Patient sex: F
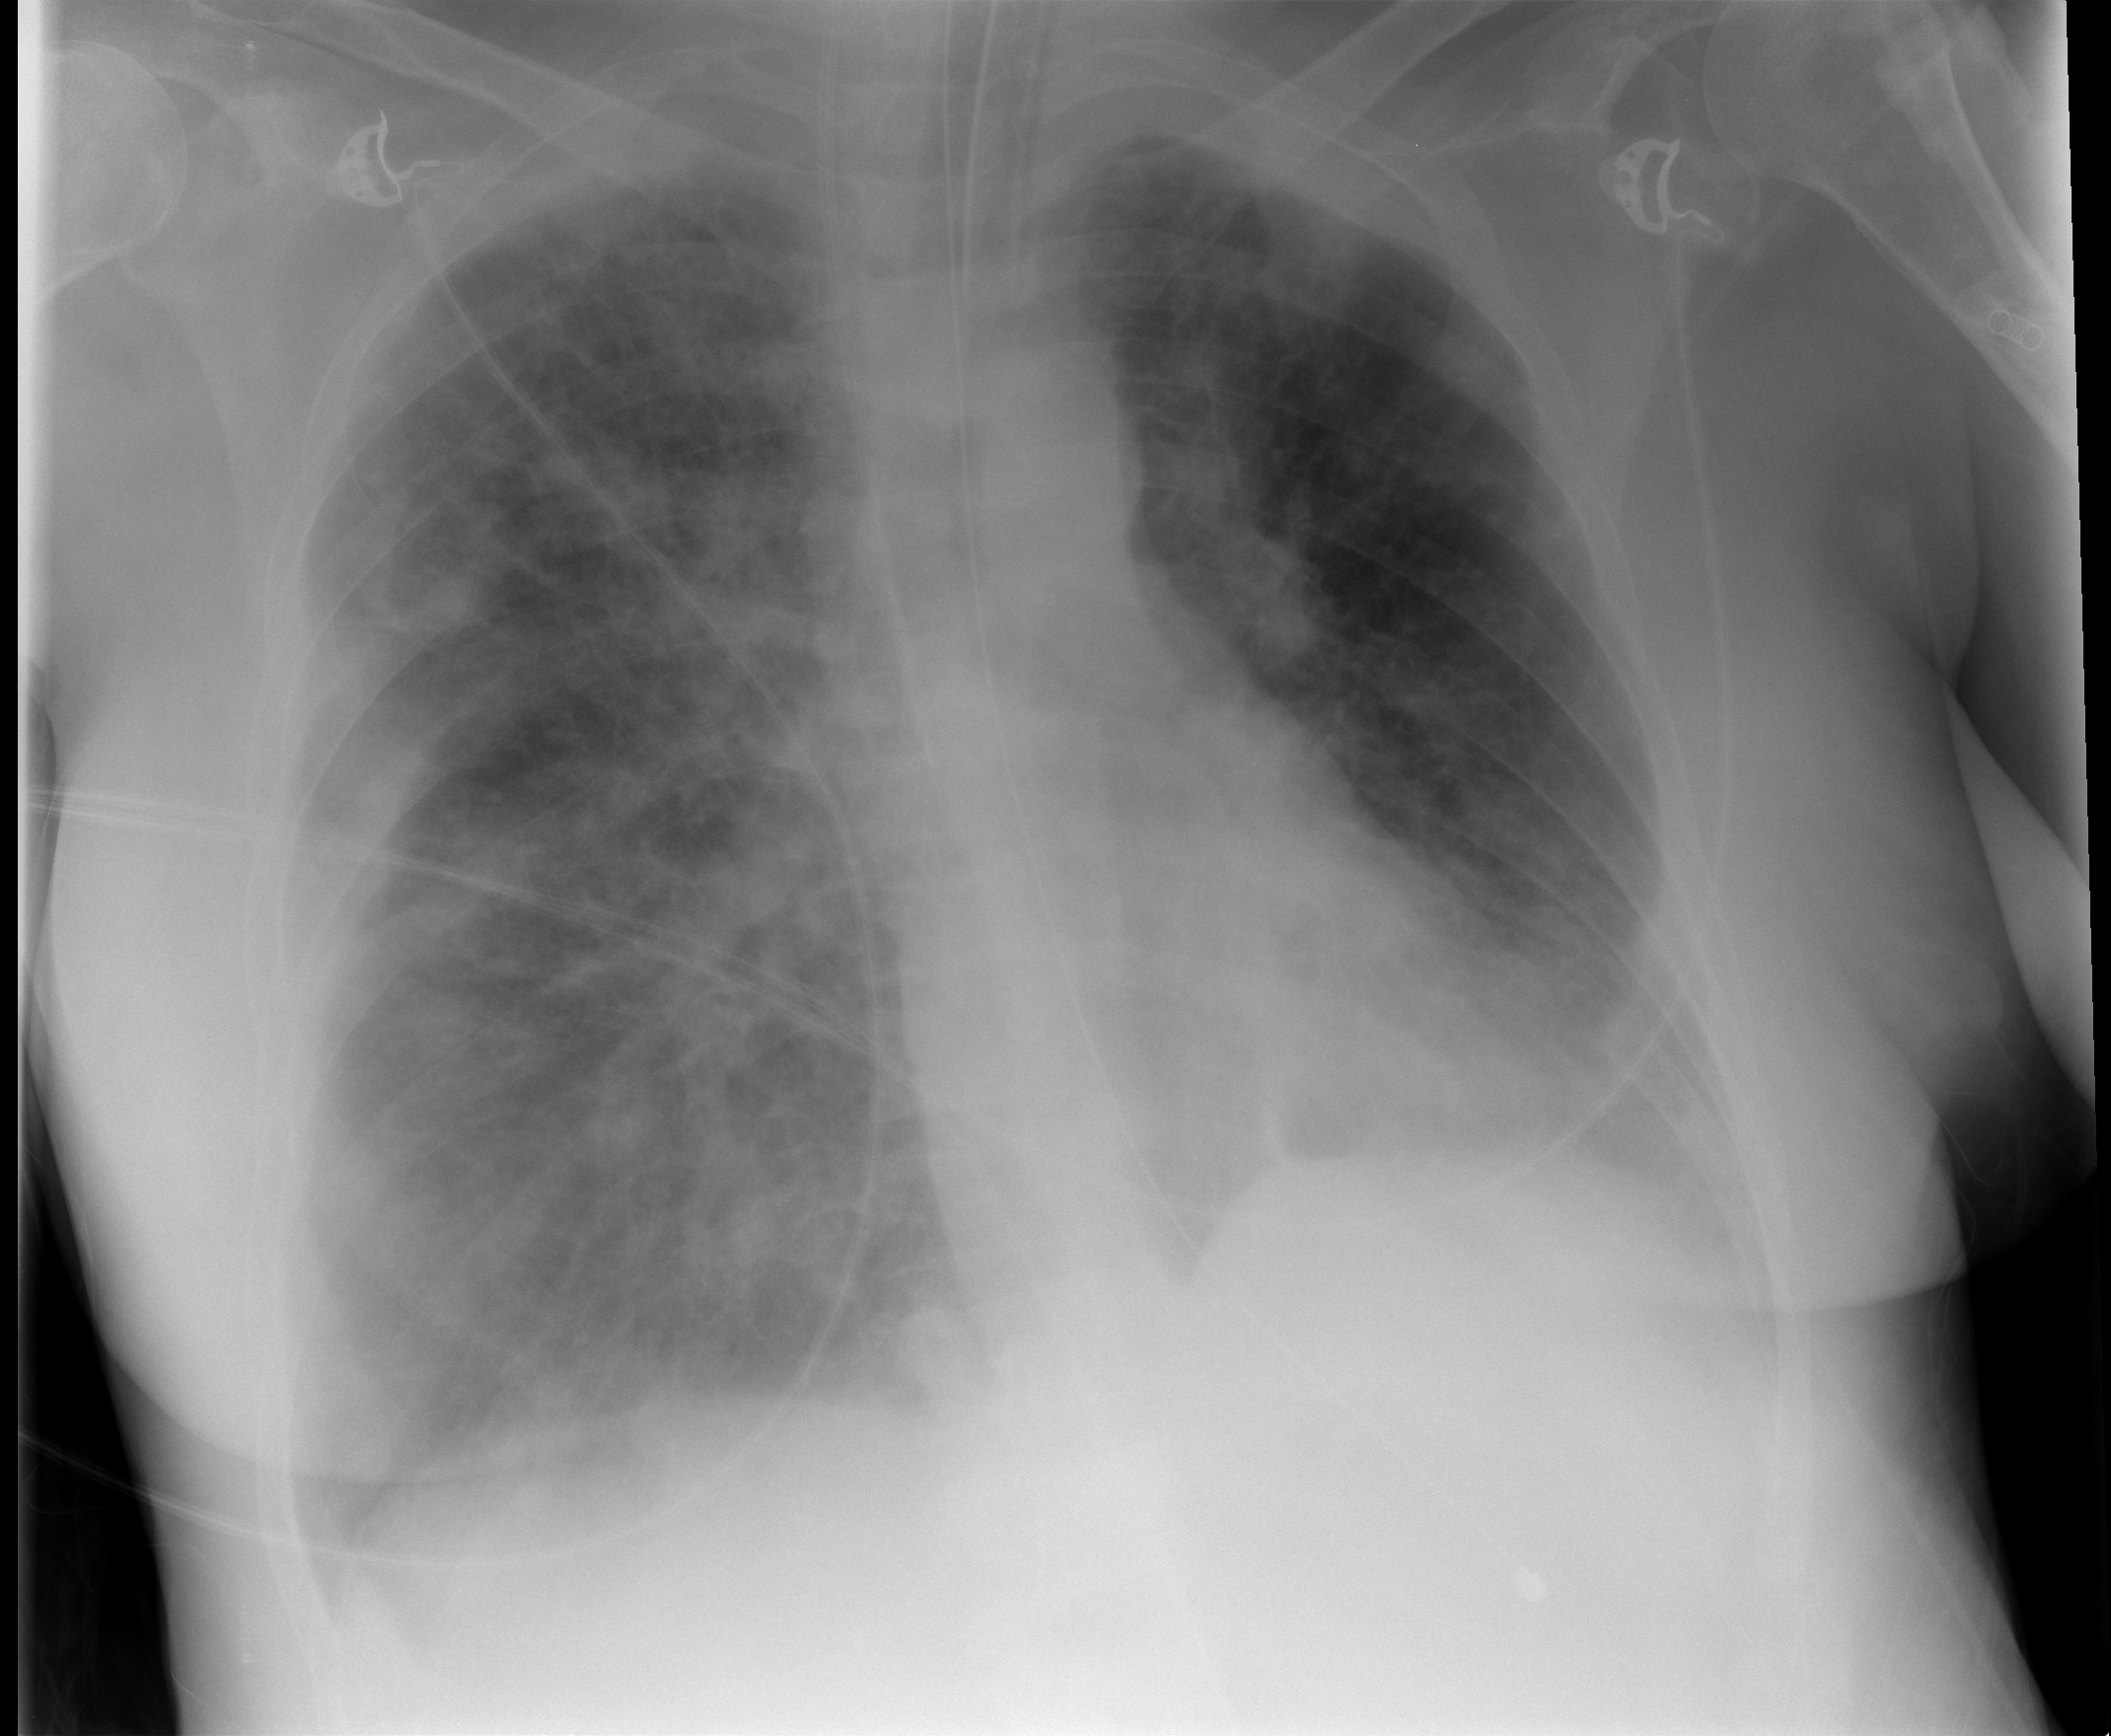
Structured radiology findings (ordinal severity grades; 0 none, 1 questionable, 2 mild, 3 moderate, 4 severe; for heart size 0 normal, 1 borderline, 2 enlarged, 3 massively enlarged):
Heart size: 0
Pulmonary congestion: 0
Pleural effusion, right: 0
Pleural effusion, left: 0
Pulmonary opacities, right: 3
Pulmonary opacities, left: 3
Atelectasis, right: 3
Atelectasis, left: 3